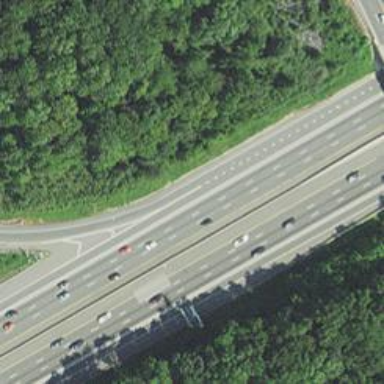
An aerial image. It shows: Motorway junction.